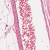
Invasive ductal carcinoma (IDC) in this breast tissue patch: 0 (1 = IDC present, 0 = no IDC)